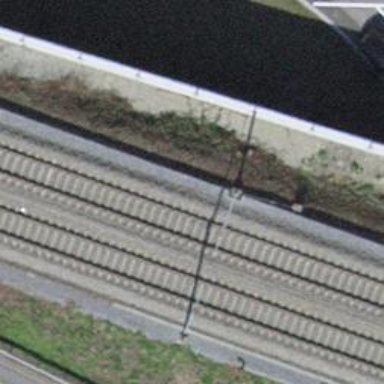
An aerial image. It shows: Solitary milestone along the railway.